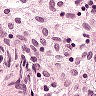
Metastatic tissue present: no